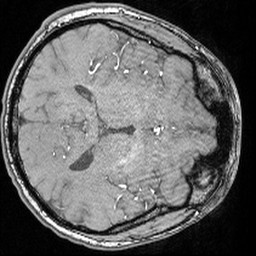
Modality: angio
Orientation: axial
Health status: ill
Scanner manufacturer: siemens
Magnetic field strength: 3 T
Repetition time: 0.022 s
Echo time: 0.00395 s